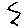
Label: zigzag